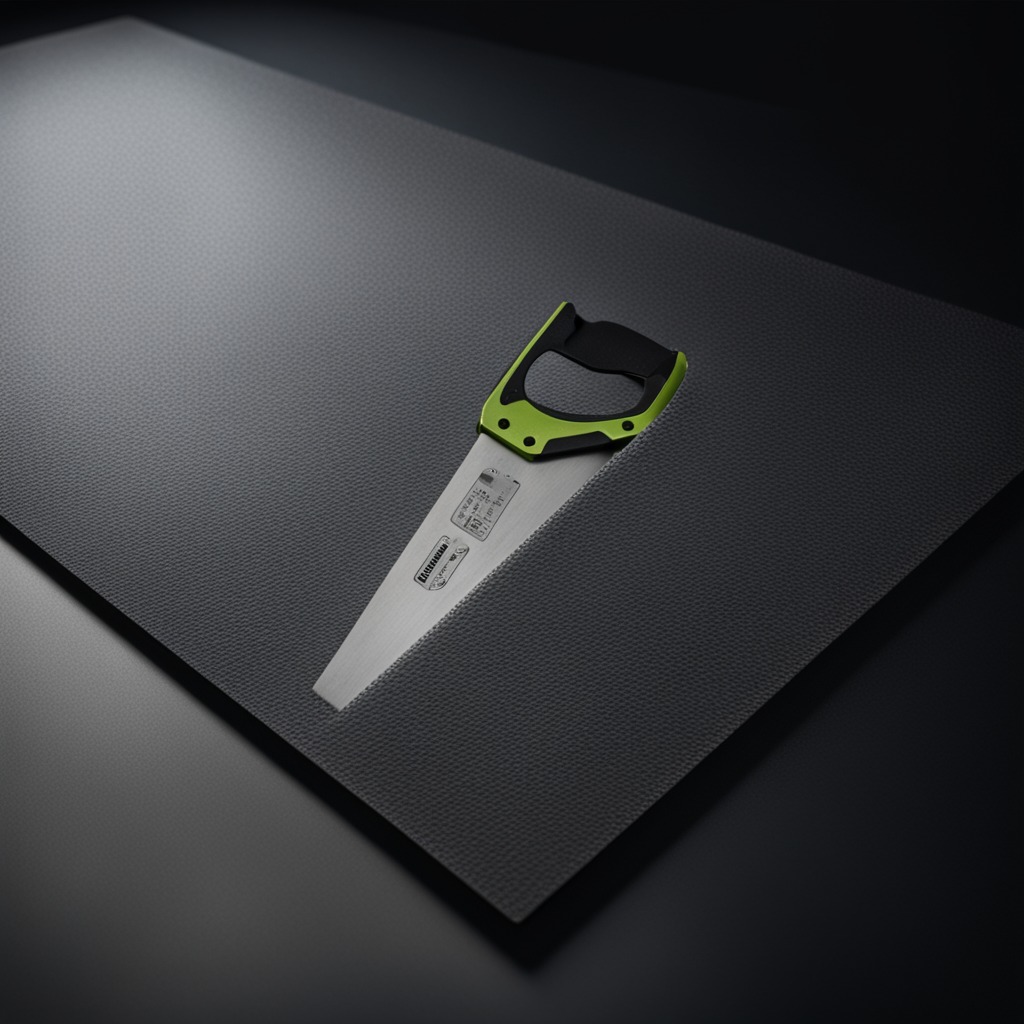
A metal saw is lying on a granite tabletop.